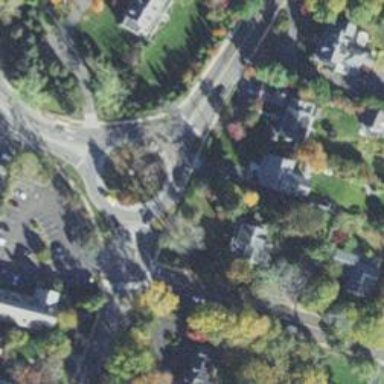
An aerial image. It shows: Tertiary road that leads to roundabout.